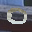
Label: 0